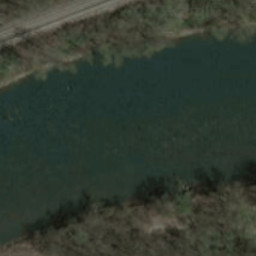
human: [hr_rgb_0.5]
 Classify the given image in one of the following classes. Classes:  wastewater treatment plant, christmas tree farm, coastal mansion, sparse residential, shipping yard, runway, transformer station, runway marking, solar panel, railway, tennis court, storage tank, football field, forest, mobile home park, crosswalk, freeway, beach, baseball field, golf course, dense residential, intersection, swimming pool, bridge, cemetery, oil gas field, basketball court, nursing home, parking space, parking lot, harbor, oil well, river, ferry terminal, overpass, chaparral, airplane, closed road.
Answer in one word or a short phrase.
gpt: river